Question: I am using a website that displays a location on the page.
Example: San Francisco, CA \ Orlando, FL \ etc.
Like the text in the above example the location is static
and does not do anything.

'''
<span class="userinfo2015-basics-asl-location">Orlando, FL</span>
'''
To bring more life to the page and add functionality to that location, I installed GreaseMonkey which allows a user to create scripts that modifies the functionality of a page. Unfortunately the script was outdated and didn't work. But the code seems to be on the right track.
'''
var locE = document.getElementById('span.userinfo2015-basic-asl-location');
var location = locE.textContent;
var newSrc = "https://www.google.com/maps/place/"+location;
var link = document.createElement('a');
link.setAttribute("href",newSrc);
link.setAttribute("target","_blank");
link.innerHTML = location;
locE.parentNode.replaceChild(link,locE);
'''
The GreaseMonkey script would make the static location that you saw above into a link that redirects you to Google Maps.
Using Greasemonkey Version 3.8
Using FireFox Version 47.0
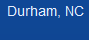
Answer: It should work with a few changes:
1. It looks like you misspelled your class name.
2. You need to use getElementsByClassName()[0] to get an element by class name.
I had some trouble getting this to work in the snippet, but in JSFiddle:
<URL>
Here's the modified JavaScript:
'''
var locE = document.getElementsByClassName('userinfo2015-basics-asl-location')[0];
var location = locE.textContent;
var newSrc = "https://www.google.com/maps/place/" + location;
var link = document.createElement('a');
link.setAttribute("href", newSrc);
link.setAttribute("target", "_blank");
link.innerHTML = location;
locE.parentNode.replaceChild(link, locE);
'''